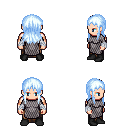
a pixel art fantasy rpg character, male body template, human, light skin, chain mail, robe skirt, white cyan unkempt hairstyle, white cloth bandages, black shoes, four views (front, back, left, right), 2x2 character sprite sheet, small pixel art, hard edges, no anti-aliasing